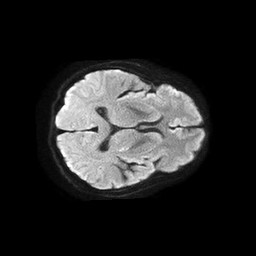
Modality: TRACE
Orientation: axial
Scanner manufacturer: philips
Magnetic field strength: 1.5 T
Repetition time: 4.6 s
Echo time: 0.08941 s